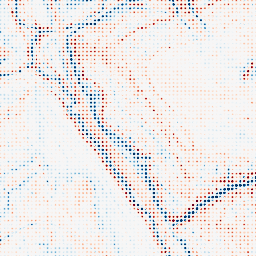
Category: edge_preserving
Decomposition family: bilateral
Decomposition parameters: d: 15
sigma_color: 100
sigma_space: 75
Upsampling method: sinc_blackman
Upsampling parameters: scale: 8
kernel_size: 4
Upsampling scale: 8